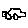
Label: car